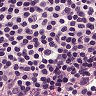
Metastatic tissue present: no